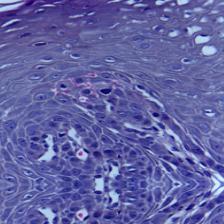
Diagnosis: Normal